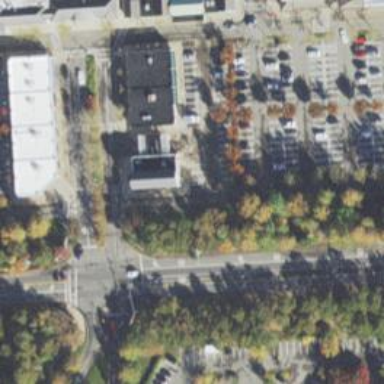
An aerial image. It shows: Parking space.